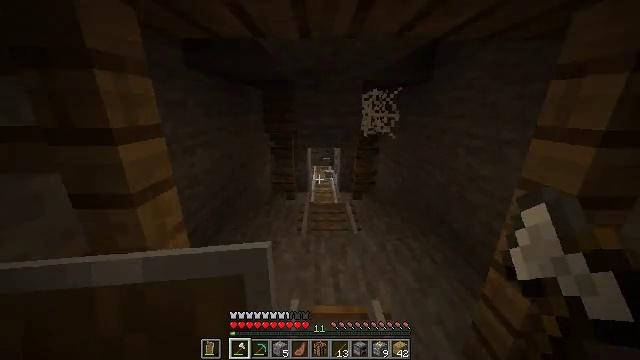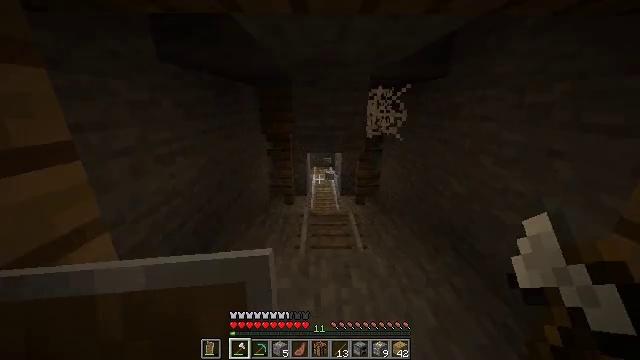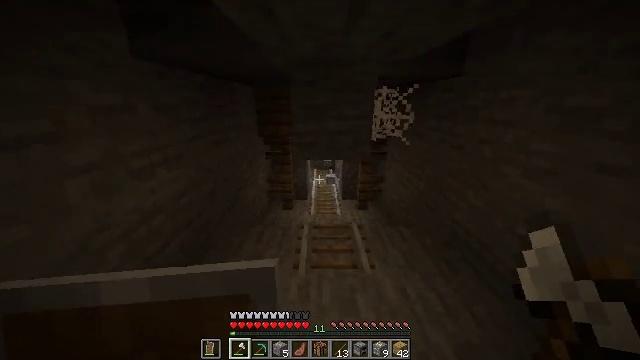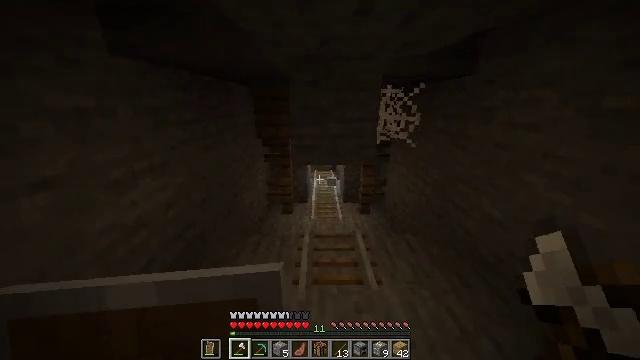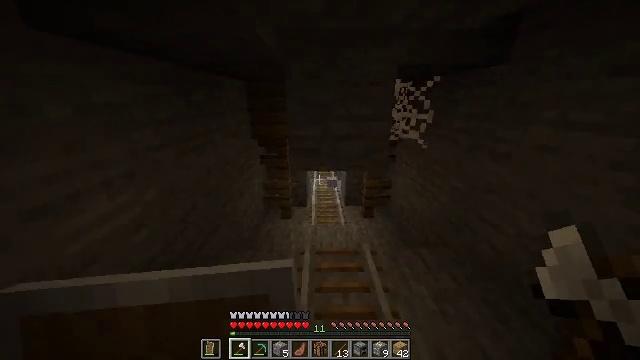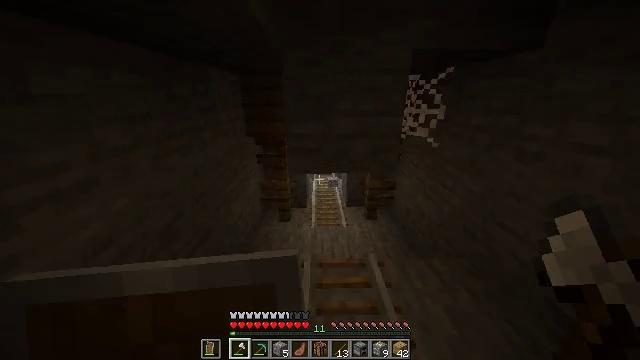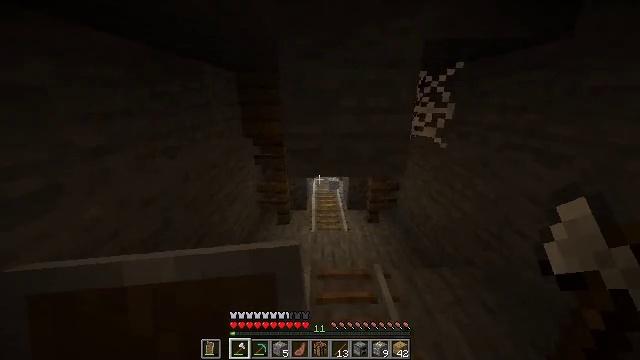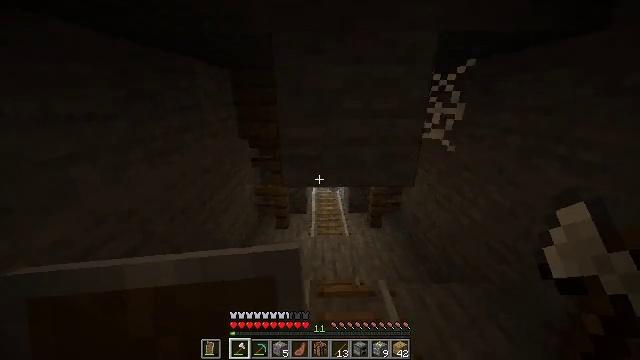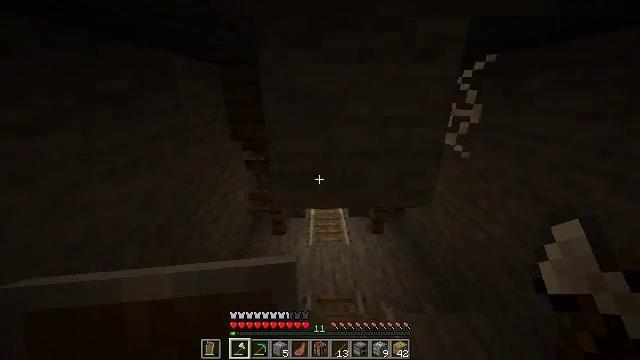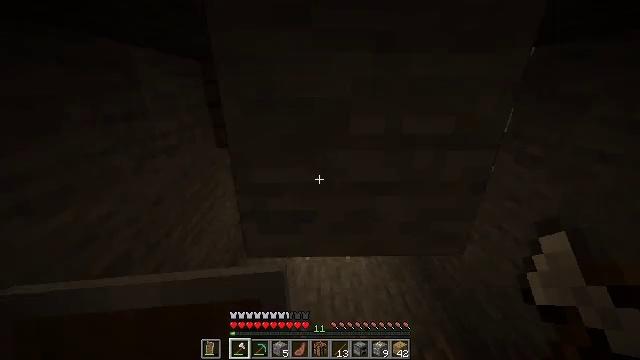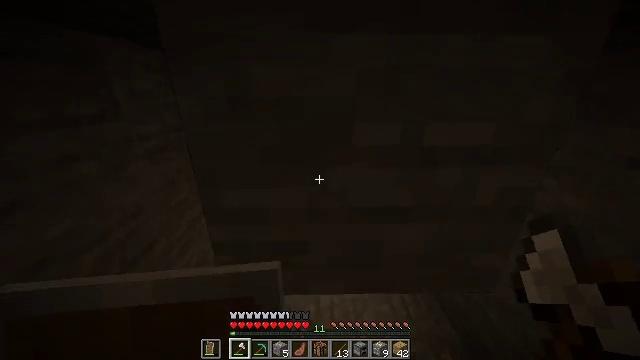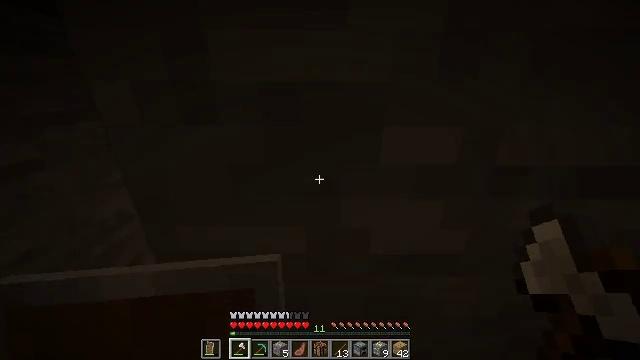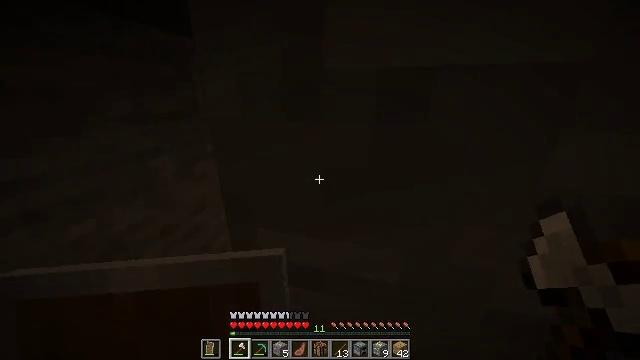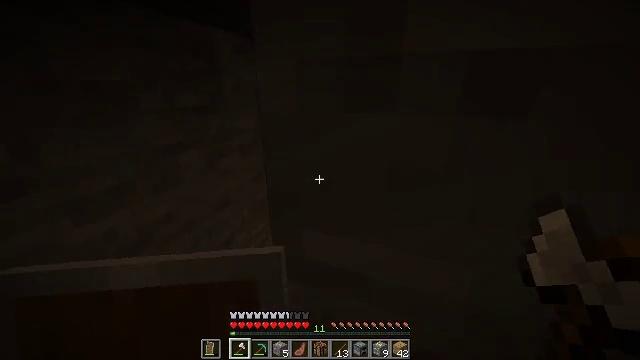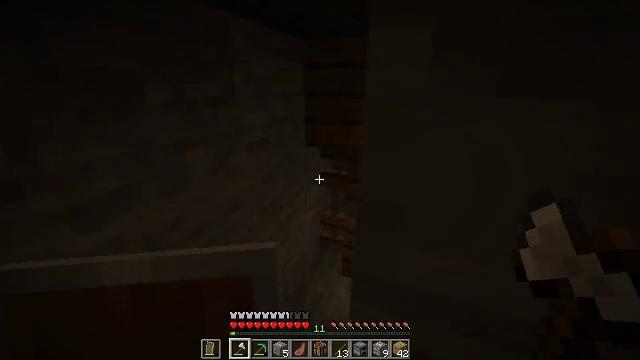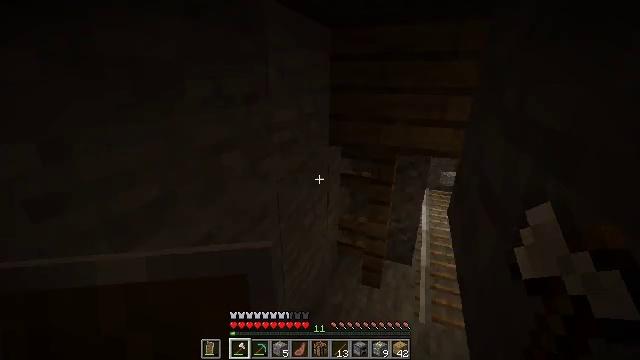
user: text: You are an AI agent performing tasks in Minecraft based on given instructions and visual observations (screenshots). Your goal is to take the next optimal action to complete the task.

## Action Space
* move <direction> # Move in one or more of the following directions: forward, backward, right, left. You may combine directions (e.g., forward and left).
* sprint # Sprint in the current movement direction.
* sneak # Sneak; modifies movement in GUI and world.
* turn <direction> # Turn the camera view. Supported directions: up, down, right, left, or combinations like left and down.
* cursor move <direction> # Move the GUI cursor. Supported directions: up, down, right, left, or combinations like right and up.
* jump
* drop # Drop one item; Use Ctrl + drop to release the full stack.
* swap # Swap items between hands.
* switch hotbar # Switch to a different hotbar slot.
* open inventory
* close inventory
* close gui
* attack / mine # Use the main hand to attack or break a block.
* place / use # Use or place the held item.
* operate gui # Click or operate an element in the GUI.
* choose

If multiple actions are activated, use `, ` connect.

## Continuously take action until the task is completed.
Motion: motion action
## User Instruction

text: Mine gravel from the ground.
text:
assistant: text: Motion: move forward, sprint
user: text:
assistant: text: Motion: move forward, sprint
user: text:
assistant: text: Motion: move forward, sprint
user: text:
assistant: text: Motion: move forward, sprint
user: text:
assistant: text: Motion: move forward, sprint
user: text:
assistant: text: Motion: move forward, sprint
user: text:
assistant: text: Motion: move forward, sprint
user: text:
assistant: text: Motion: move forward, sprint
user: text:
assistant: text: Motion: move forward, sprint
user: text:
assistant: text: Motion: move forward, sprint
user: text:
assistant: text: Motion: move forward, sprint, turn left
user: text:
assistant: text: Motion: move forward and move left, sprint, turn left and up
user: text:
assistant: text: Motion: move forward and move left, sprint, turn left
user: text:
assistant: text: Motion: move forward and move left, sprint
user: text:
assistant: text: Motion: move forward and move left, sprint
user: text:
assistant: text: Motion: move forward and move left, sprint, turn right
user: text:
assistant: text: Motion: move forward, sprint, turn right
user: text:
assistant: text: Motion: move forward, sprint, turn right
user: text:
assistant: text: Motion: move forward, sprint, turn right
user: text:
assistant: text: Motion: move forward, sprint, turn right and down
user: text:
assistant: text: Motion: move forward, sprint, turn right and down
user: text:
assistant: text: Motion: move forward, sprint, turn right
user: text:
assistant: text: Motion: move forward and move right, sprint
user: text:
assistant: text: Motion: move forward and move right, sprint
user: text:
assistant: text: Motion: move forward and move right, sprint
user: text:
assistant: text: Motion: move forward and move right, sprint
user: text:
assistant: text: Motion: move forward and move right, sprint, turn left and up
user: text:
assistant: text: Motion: move forward and move right, sprint, turn left and up
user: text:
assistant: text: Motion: move forward and move right, sprint, turn left
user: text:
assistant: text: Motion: move forward and move right, sprint, turn left and up